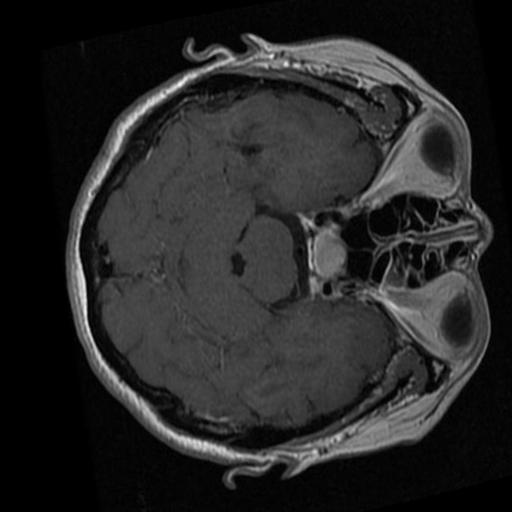
Label: brain_tumor